Field crop: maize
Growth stage: 1
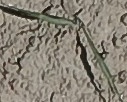
Species: sorghum